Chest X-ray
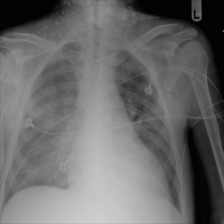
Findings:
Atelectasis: negative
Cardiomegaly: negative
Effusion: negative
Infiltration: negative
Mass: negative
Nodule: negative
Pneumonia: negative
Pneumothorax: negative
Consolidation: negative
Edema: positive
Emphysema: negative
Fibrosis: negative
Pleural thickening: negative
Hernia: negative